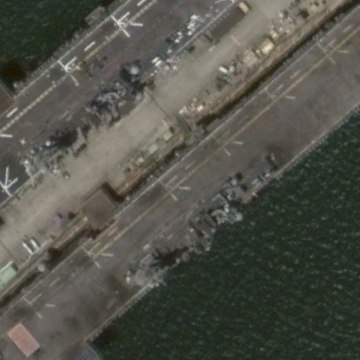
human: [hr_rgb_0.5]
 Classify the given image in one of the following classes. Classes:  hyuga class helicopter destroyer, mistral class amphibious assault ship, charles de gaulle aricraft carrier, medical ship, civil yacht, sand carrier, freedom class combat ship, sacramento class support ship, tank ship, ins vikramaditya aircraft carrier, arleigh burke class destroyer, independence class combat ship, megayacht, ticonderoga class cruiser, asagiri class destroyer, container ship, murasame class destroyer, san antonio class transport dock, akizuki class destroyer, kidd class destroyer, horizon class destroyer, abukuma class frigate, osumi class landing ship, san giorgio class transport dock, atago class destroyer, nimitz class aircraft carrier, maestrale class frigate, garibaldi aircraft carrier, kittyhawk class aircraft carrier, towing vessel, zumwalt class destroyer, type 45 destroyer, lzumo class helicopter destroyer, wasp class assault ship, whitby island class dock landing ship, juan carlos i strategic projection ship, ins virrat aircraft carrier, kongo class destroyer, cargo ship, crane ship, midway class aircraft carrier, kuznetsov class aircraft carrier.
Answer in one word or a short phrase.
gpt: Wasp class assault ship